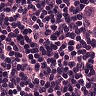
Metastatic tissue present: yes